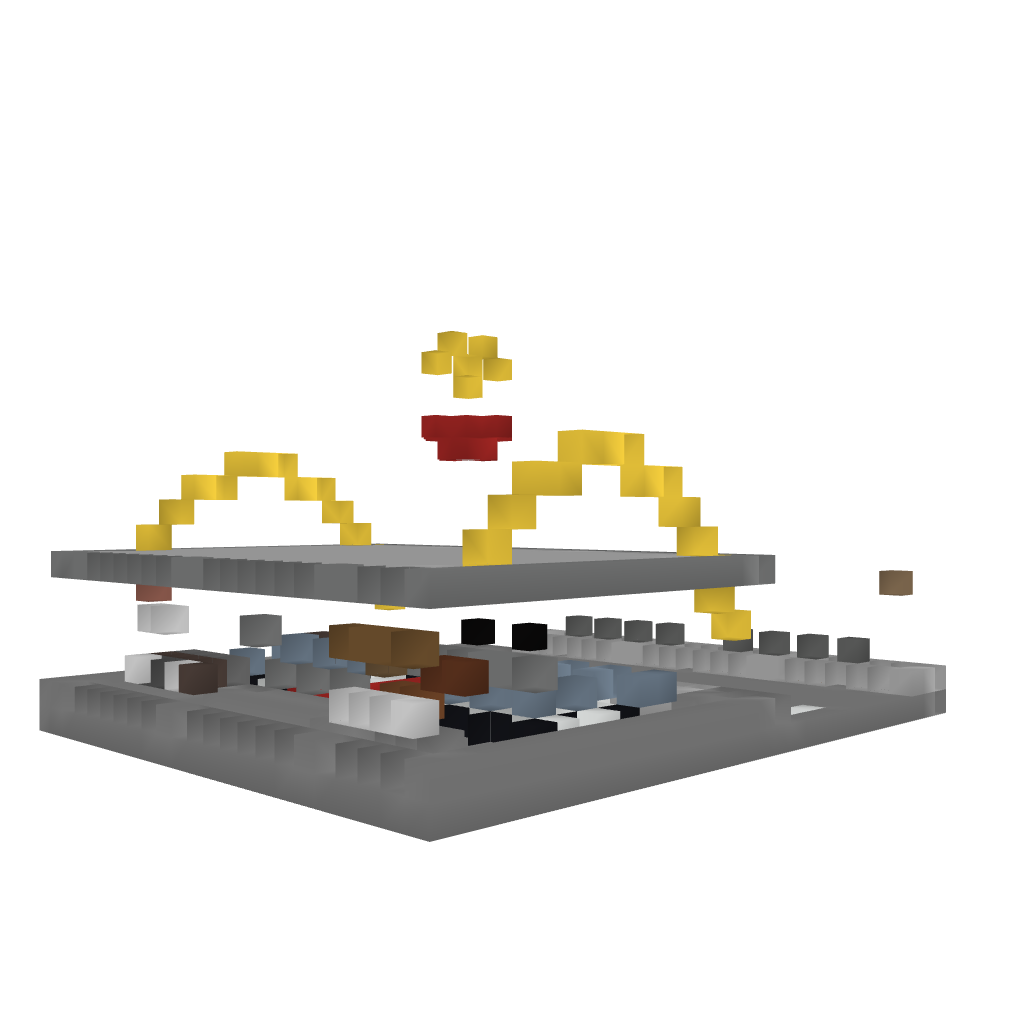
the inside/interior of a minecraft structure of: Mc Donald's